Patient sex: M
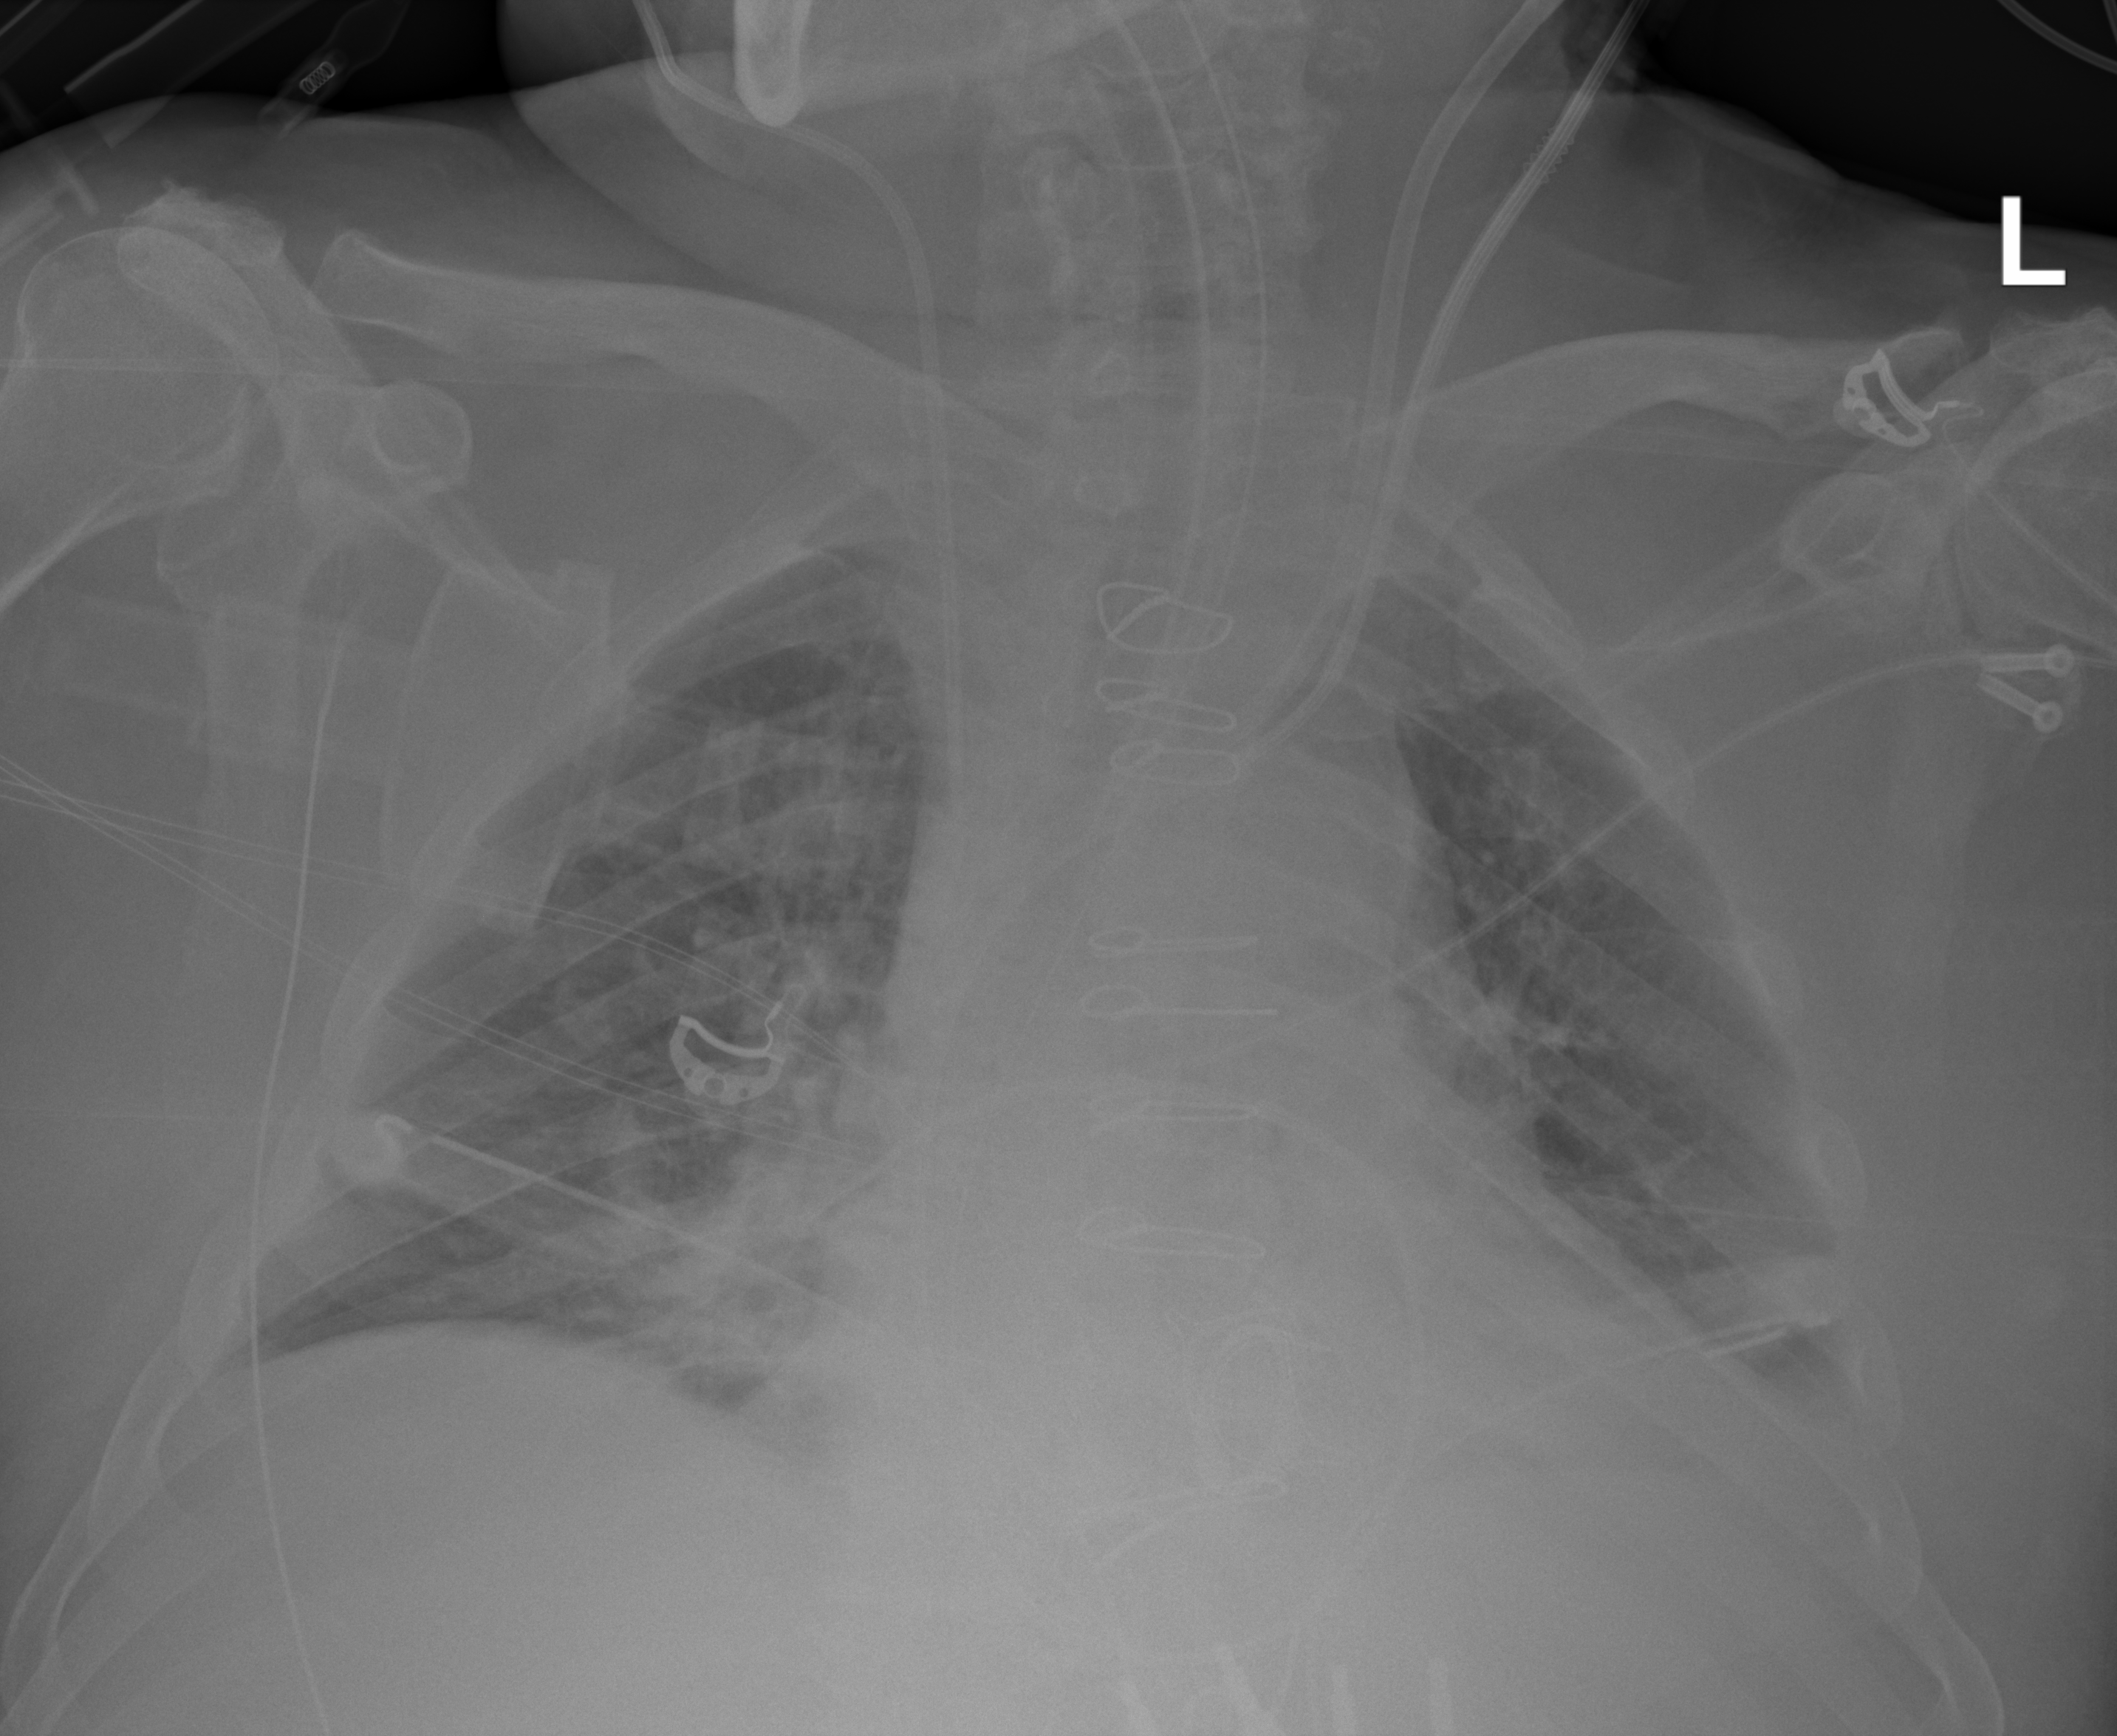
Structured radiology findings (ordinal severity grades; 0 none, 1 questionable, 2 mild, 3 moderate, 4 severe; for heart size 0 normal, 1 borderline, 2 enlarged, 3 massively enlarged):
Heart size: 2
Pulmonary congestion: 2
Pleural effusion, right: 0
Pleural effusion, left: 0
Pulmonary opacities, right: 0
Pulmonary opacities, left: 0
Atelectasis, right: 2
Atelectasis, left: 2